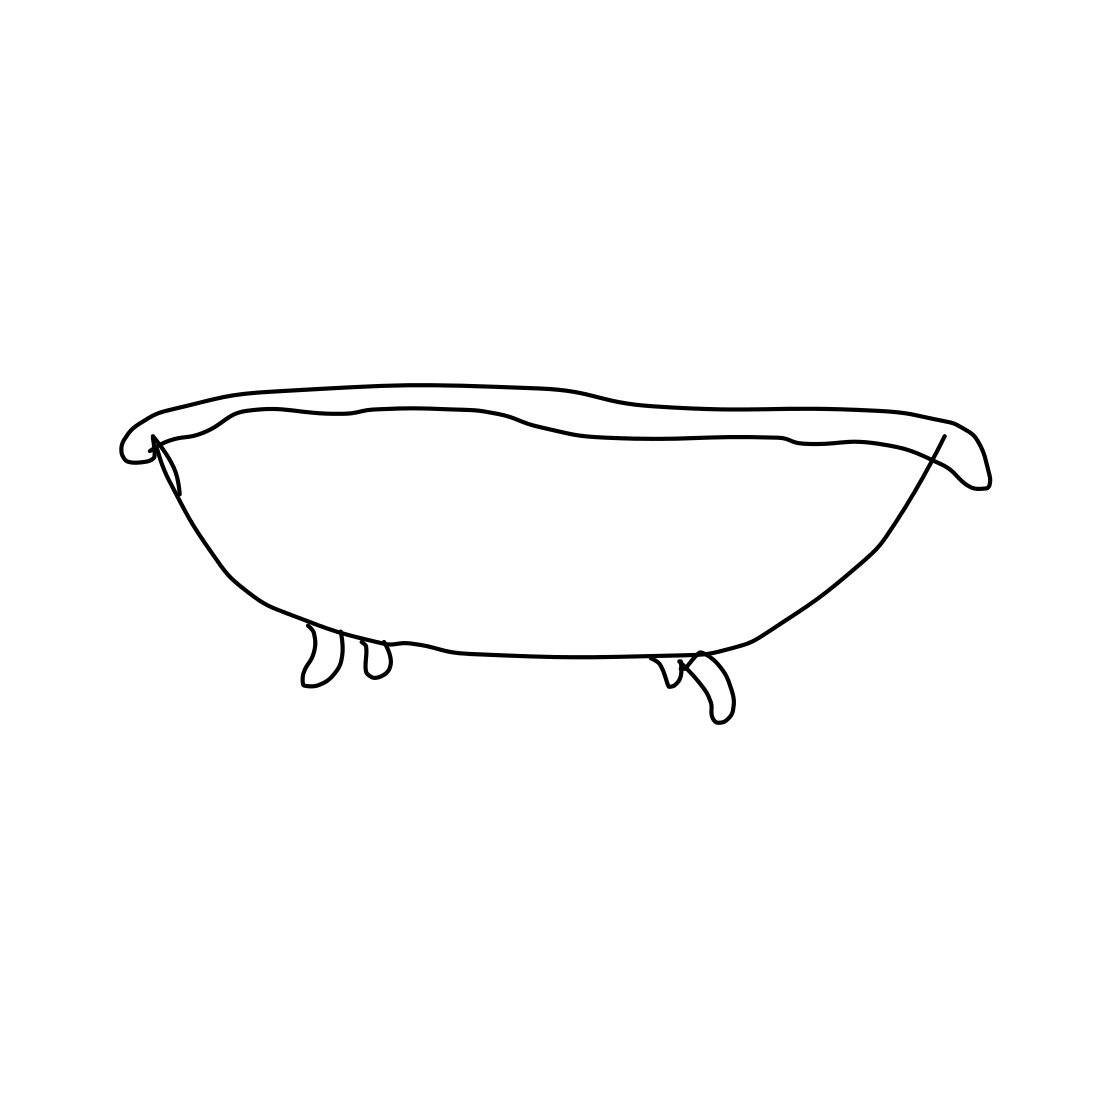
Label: bathtub